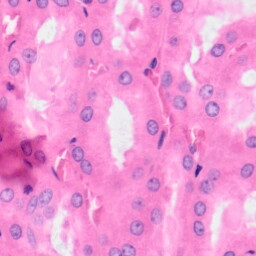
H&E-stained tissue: Kidney